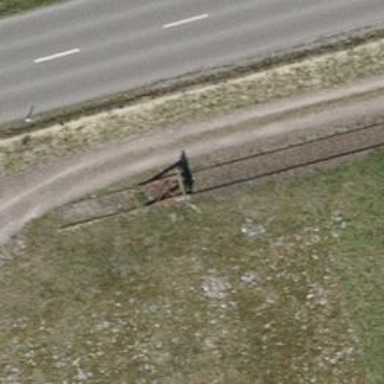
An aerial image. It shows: Railway buffer stop.